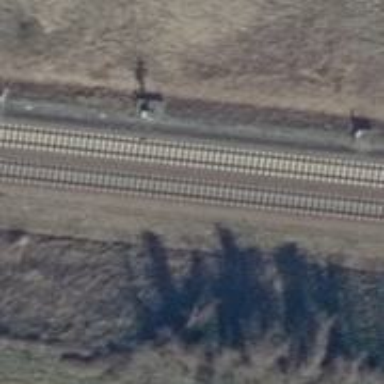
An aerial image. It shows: Railway signal.